Field crop: maize
Growth stage: 2
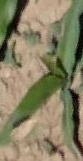
Species: maize